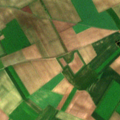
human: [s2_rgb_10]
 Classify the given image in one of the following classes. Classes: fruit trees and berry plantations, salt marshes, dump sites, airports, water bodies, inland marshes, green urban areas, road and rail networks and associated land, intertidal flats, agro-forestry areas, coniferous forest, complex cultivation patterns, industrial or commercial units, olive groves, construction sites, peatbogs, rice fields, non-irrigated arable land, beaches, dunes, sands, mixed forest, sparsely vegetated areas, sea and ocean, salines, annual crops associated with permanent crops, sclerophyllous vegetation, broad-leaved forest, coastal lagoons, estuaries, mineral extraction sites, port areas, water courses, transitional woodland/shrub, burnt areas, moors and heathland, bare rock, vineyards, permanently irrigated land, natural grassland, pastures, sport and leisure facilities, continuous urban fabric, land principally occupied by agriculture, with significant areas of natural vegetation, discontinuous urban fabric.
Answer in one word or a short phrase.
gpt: non-irrigated arable land